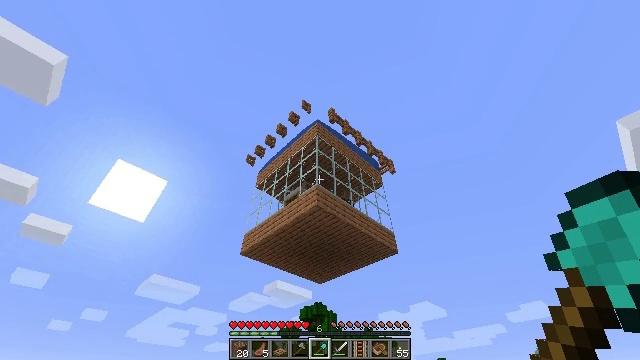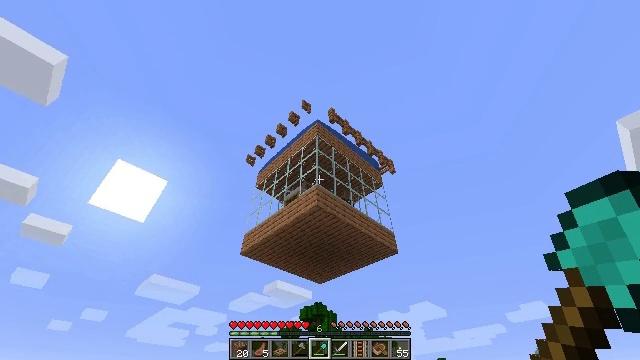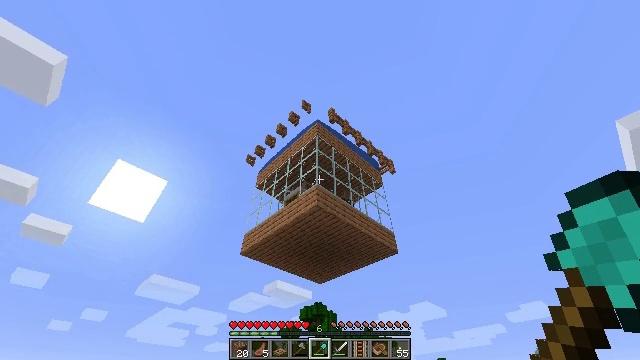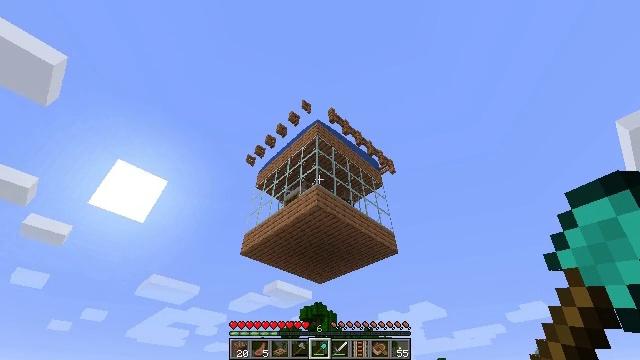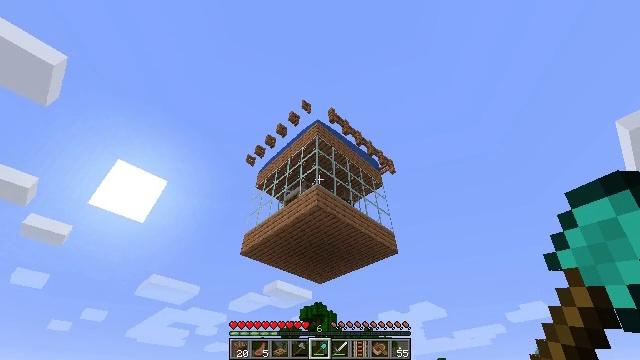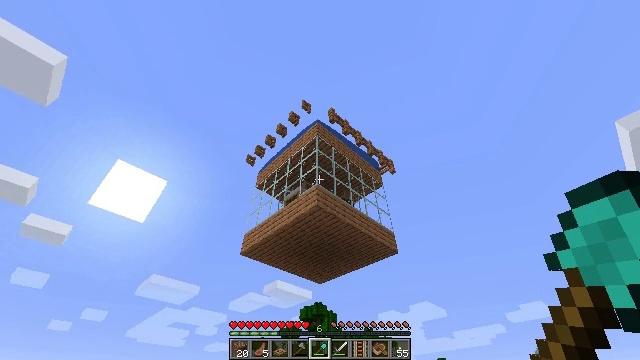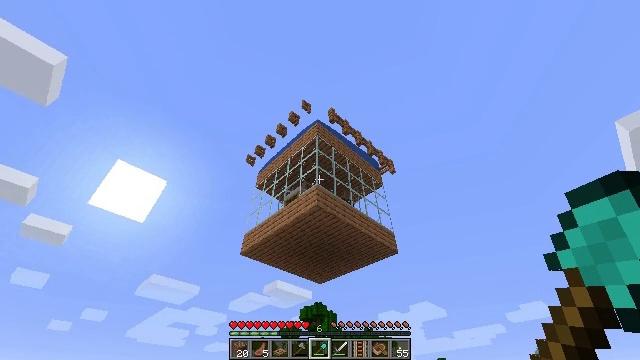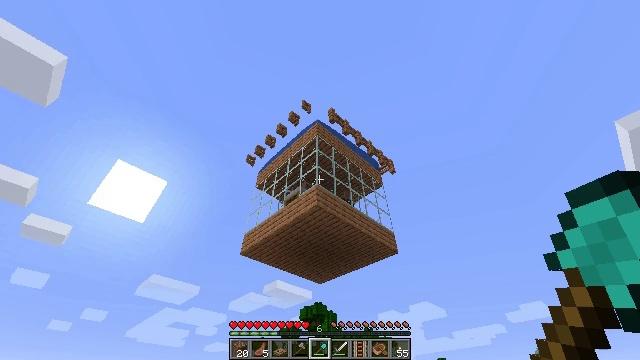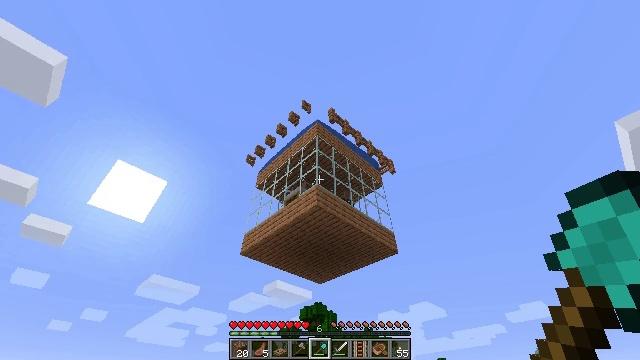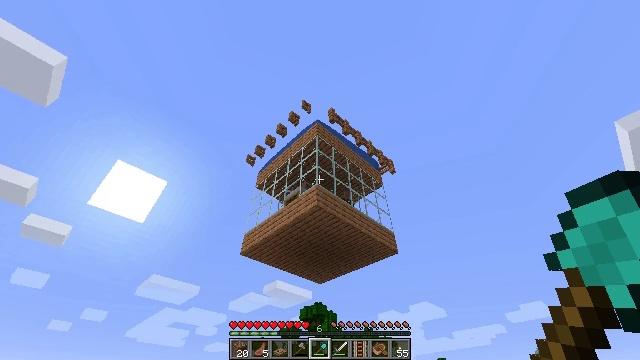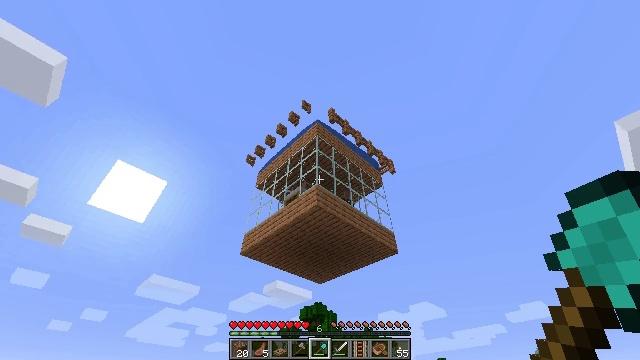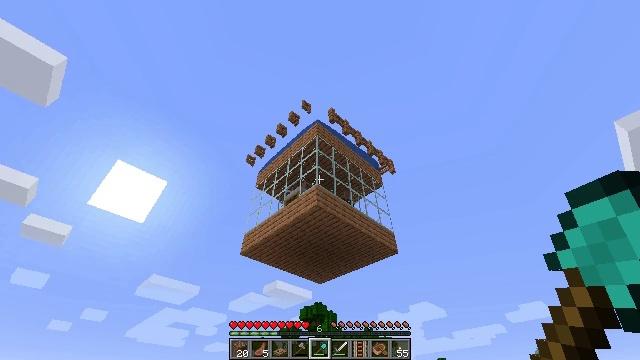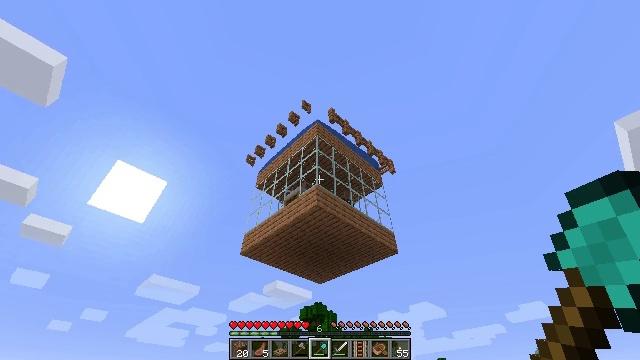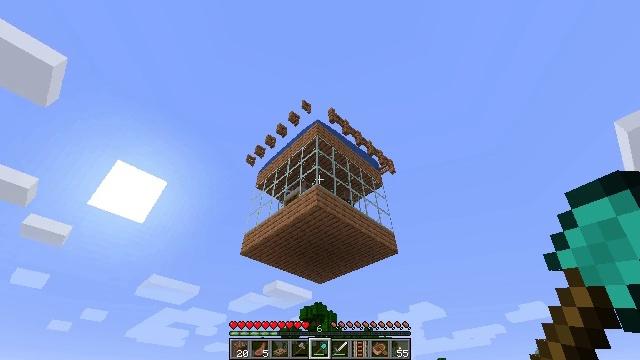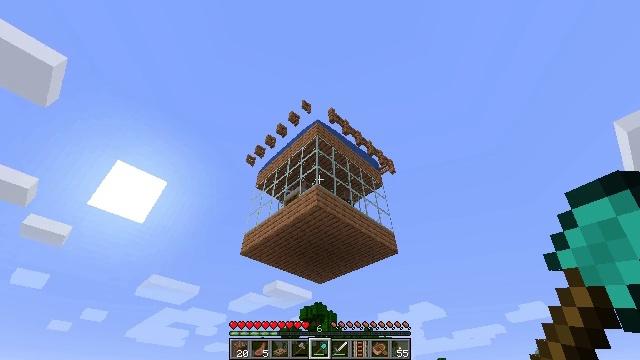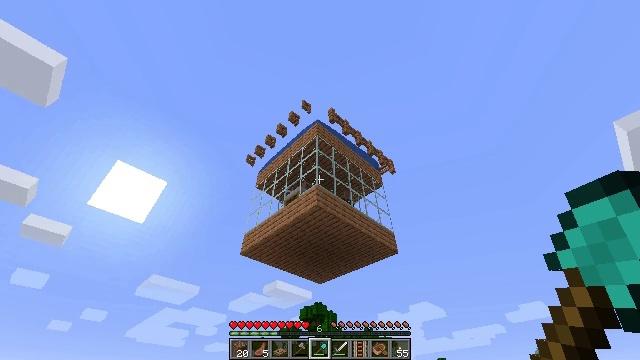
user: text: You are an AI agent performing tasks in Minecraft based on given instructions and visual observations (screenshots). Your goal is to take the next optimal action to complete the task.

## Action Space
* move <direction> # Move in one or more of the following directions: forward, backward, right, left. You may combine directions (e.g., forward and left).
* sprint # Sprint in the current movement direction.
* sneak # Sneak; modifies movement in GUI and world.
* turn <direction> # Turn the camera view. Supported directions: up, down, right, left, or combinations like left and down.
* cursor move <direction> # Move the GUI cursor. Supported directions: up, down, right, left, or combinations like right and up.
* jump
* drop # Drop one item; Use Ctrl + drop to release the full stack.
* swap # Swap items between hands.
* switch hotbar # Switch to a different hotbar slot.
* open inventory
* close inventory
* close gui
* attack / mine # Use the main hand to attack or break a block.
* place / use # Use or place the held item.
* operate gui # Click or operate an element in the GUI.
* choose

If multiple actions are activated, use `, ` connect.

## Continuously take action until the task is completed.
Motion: motion action
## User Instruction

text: Break the poppy plant.
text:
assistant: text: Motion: no_op
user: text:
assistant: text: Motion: no_op
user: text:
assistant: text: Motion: no_op
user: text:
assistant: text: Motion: no_op
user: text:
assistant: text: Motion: no_op
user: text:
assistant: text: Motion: no_op
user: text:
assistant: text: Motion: no_op
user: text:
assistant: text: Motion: no_op
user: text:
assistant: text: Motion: no_op
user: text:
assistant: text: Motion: no_op
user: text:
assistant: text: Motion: no_op
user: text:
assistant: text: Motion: no_op
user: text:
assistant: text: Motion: no_op
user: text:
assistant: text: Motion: no_op
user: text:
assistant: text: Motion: no_op
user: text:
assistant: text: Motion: no_op
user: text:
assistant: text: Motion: no_op
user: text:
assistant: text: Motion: no_op
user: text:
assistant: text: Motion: no_op
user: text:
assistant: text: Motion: no_op
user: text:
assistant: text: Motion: no_op
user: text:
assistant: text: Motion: no_op
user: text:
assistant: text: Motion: no_op
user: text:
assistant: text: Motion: no_op
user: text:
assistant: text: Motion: no_op
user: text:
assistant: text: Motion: no_op
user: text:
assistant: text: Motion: no_op
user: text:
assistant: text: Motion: no_op
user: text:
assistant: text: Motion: no_op
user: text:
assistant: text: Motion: no_op